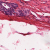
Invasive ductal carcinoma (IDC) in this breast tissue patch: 0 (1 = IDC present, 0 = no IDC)